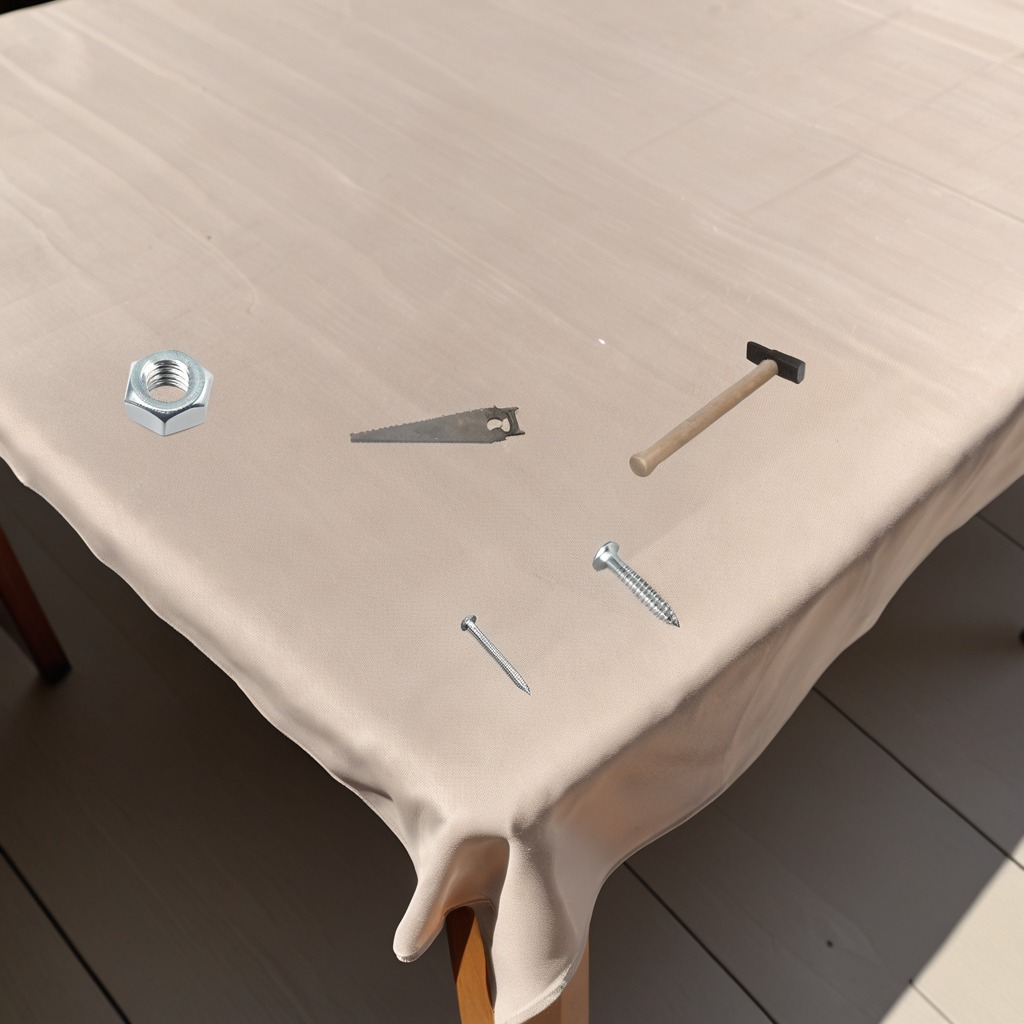
A metal machine screw, an iron nail, a hammer, a handheld metal saw, and a metal nut are lying on a wooden table in an outdoor workshop during daytime bright natural light soft shadows worn but beneath the cloth.